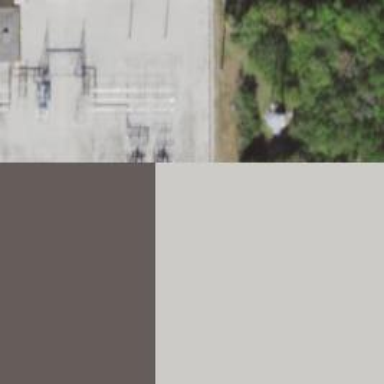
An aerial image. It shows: Switch used for power control.